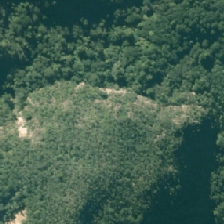
Land cover: manuka_kanuka